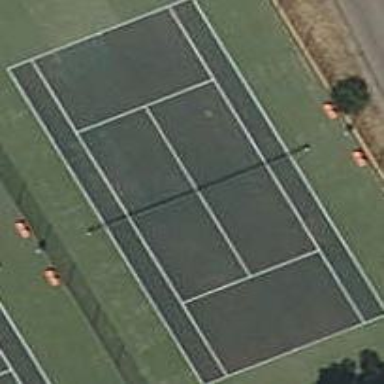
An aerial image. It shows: Tennis court.